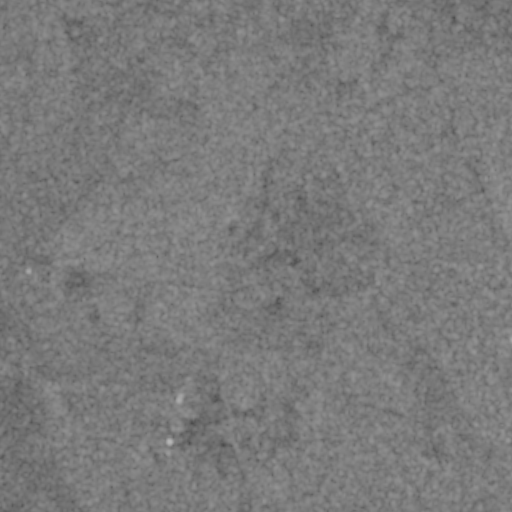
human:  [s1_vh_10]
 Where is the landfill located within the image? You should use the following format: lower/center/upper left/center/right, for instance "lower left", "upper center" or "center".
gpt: The landfill is located in the center right of the image.
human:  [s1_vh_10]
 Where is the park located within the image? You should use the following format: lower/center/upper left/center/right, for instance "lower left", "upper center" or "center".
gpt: The park is located in the upper center of the image.
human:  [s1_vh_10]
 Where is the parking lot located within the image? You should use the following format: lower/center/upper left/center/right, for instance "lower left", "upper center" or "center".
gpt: The parking lot is located in the center right of the image.
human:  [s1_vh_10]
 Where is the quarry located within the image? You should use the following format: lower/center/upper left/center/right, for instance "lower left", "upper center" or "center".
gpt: There is no quarry in the image.

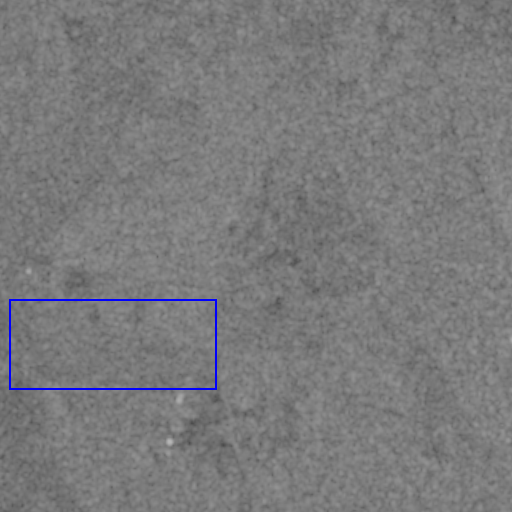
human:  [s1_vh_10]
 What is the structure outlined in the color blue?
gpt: The structure outlined in blue is a crop field.
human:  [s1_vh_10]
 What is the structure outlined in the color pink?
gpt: There is no pink outline.